Question: ## Goal:
I found a <URL> online to make a CSS3 infinite loading icon, using rectangles which grow and shrink in height. They end up appearing like:

It uses 5 'div's wrapped in an outer 'div', and works perfectly. I want to try and recreate the effect using an SVG though, so that I can reference it with just an image, not having to add 5 HTML elements.
---
## What I Have:
I started off with the same CSS animation code, and used 5 'rect's inside the 'svg' tags. The animation works perfect, but I can't get the rectangles to be centered vertically. Since they are placed using 'x' and 'y' coordinates, which correspond to the top/left point of each rectangle, they are fixed to that location.
'''
<svg version="1.1" baseProfile="full" width="250" height="250" xmlns="http://www.w3.org/2000/svg" xmlns:xlink= "http://www.w3.org/1999/xlink">
<rect class="rect1" fill="black" height="30" width="6" x="0" />
<rect class="rect2" fill="black" height="30" width="6" x="10" />
<rect class="rect3" fill="black" height="30" width="6" x="20" />
<rect class="rect4" fill="black" height="30" width="6" x="30" />
<rect class="rect5" fill="black" height="30" width="6" x="40" />
</svg>
rect {
-webkit-animation: stretchdelay 1.2s infinite ease-in-out;
animation: stretchdelay 1.2s infinite ease-in-out;
alignment-baseline:bottom;
}
.rect2 {
-webkit-animation-delay: -1.1s;
animation-delay: -1.1s;
}
.rect3 {
-webkit-animation-delay: -1.0s;
animation-delay: -1.0s;
}
.rect4 {
-webkit-animation-delay: -0.9s;
animation-delay: -0.9s;
}
.rect5 {
-webkit-animation-delay: -0.8s;
animation-delay: -0.8s;
}
@-webkit-keyframes stretchdelay {
0%, 40%, 100% { -webkit-transform: scaleY(0.4) }
20% { -webkit-transform: scaleY(1.0) }
}
@keyframes stretchdelay {
0%, 40%, 100% {
transform: scaleY(0.4);
-webkit-transform: scaleY(0.4);
} 20% {
transform: scaleY(1.0);
-webkit-transform: scaleY(1.0);
}
}
'''
See Working Example: <URL>
One thing that is odd, it's running in CodePen, the same code doesn't run in JSFiddle. It also doesn't run when I embed the CodePen as an SVG.
---
## Question
Is using CSS animations like this supposed to work for SVG elements, and can I fix them in the center to match the original?
---
## Edit
js1568's answer provides what SHOULD be a fix, and it does make things work in Chrome. It has no effect in Firefox though, and after some research I've found that I'm not the only one who has had the same problem with Firefox.
<URL>
I think the only answer here is that at this time this won't work in all browsers. (If anyone does know a way, feel free to add an answer though!)
---
## Edit 2
I figured a way to make this work in Firefox, explained in an answer below. Still no IE9-11 though.
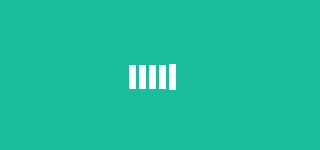
Answer: Okay, so I figured out the answer to this, and it works in Chrome and Firefox. IE doesn't support CSS transforms on SVG elements (though it does support the transform attribute, and I'm trying to figure out a workaround).
Instead of trying to set the baseline to the center of the 'rect' element, I just use a second animation. I move the element up and down, sync'd up time-wise. This creates the appearance that the element is centered vertically.
I had some issues getting it to sync perfectly when using the '0.4' scale, so I changed over to '0.5', which still looks good.
## HTML:
'''
<svg version="1.1" baseProfile="full" width="250" height="250" xmlns="http://www.w3.org/2000/svg" xmlns:xlink= "http://www.w3.org/1999/xlink">
<rect class="rect1" fill="black" height="30" transform="translate(2,2)" width="6" x="0" y="0" />
<rect class="rect2" fill="black" height="30" width="6" x="10" y="0" />
<rect class="rect3" fill="black" height="30" width="6" x="20" y="0" />
<rect class="rect4" fill="black" height="30" width="6" x="30" y="0" />
<rect class="rect5" fill="black" height="30" width="6" x="40" y="0" />
</svg>
'''
## CSS:
'''
@-webkit-keyframes stretchdelay {
0% {
-webkit-transform: scaleY(1.0) translate(0,0);
} 30%,70% {
-webkit-transform: scaleY(0.5) translate(0,15px);
} 100% {
-webkit-transform: scaleY(1.0) translate(0,0);
}
}
@keyframes stretchdelay {
0% {
transform: scaleY(1.0) translate(0,0);
-webkit-transform: scaleY(1.0) translate(0,0);
} 30%,70% {
transform: scaleY(0.5) translate(0,15px);
-webkit-transform: scaleY(0.5) translate(0,15px);
} 100% {
transform: scaleY(1.0) translate(0,0);
-webkit-transform: scaleY(1.0) translate(0,0);
}
}
rect {
-webkit-animation: stretchdelay 1.2s infinite ease-in-out;
animation: stretchdelay 1.2s infinite ease-in-out;
-ms-animation: stretchdelay 1.2s infinite ease-in-out;
}
.rect2 {
-webkit-animation-delay: -1.1s;
animation-delay: -1.1s;
}
.rect3 {
-webkit-animation-delay: -1.0s;
animation-delay: -1.0s;
}
.rect4 {
-webkit-animation-delay: -0.9s;
animation-delay: -0.9s;
}
.rect5 {
-webkit-animation-delay: -0.8s;
animation-delay: -0.8s;
}
'''
## Result:

(Note, recently CodePen added a feature allowing you to embed SVGs created inline as SVG images. I found out today as I created this, that all CSS must be placed in '<style>' tags inside the HTML input box. If it is placed in the CSS box, it won't work.)